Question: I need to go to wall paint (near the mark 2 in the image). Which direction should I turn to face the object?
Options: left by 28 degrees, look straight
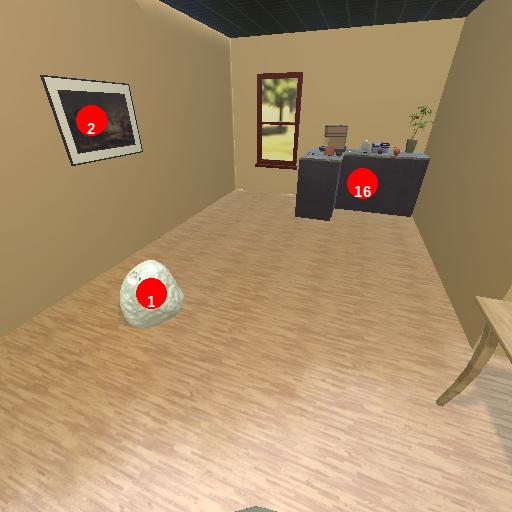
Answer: left by 28 degrees